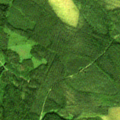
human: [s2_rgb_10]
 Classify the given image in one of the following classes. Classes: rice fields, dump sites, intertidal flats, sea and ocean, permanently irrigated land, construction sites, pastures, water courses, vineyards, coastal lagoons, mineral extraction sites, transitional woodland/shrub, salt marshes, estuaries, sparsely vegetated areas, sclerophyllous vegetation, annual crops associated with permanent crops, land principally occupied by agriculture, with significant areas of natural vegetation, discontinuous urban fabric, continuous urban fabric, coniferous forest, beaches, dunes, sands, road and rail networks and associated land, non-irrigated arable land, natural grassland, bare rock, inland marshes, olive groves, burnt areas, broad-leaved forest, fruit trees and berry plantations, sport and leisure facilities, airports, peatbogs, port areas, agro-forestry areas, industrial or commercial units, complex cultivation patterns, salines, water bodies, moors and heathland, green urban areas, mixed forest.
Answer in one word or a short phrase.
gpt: coniferous forest, mixed forest, transitional woodland/shrub, peatbogs